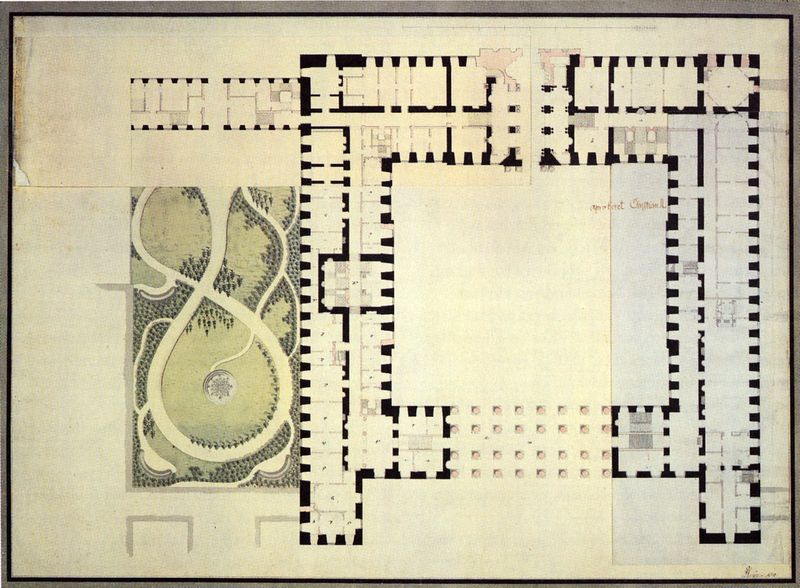
Titel: Schloss Christiansborg
Künstler: Christian Frederik Hansen
Standort: Kopenhagen, Schloss Christiansborg (EU - Dänemark)
Schlagwörter: baum, bäume, grün, fenster, pfeiler, schwarz, skizze, säulen, weiss, zeichnung, zimmer, anlage, gebäude, park, parkanlage, rasen, schloss, weg, wand, architektur, barock, wege, rosa, brunnen, rund, turm, garten, hellblau, schrift, mauer, linien, hof, punkte, wände, eingang, gang, innenhof, palast, draufsicht, koloriert, räume, karte, mauern, plan, quadrat, viereck, säulengang, grundriss, bauwerk, architekt, gänge, atrium, erdgeschoss, schlossgarten, monopterus, schlangenlinien, baumbäume